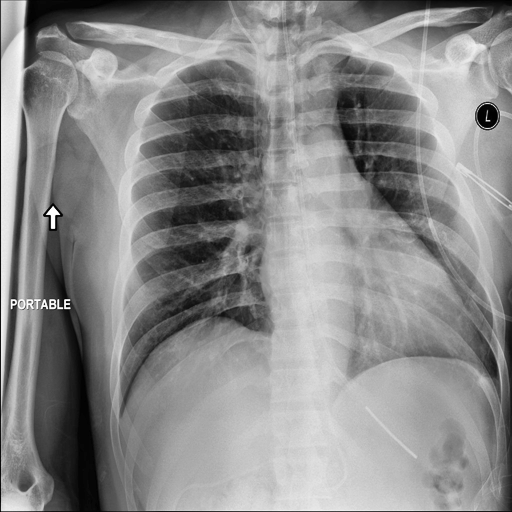
Finding: NORMAL